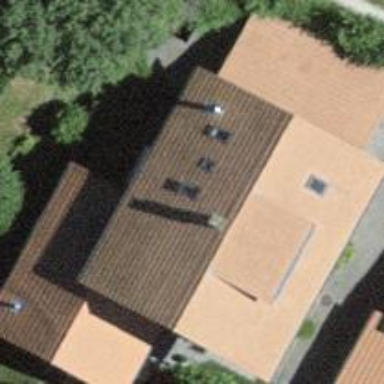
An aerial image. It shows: Residential building.